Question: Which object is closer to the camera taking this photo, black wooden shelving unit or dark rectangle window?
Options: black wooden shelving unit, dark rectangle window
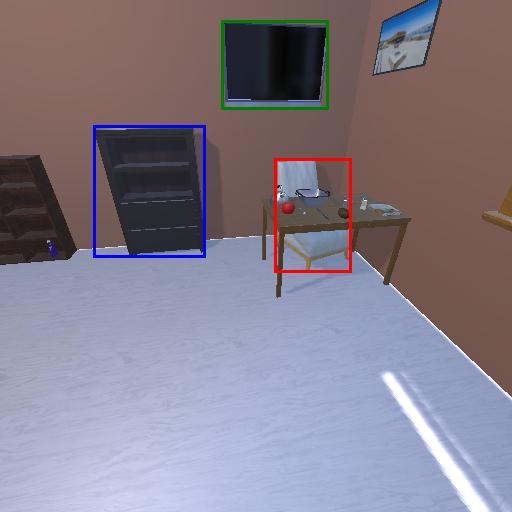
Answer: black wooden shelving unit